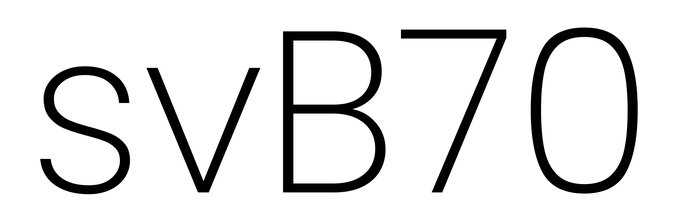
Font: Poppins-ExtraLight